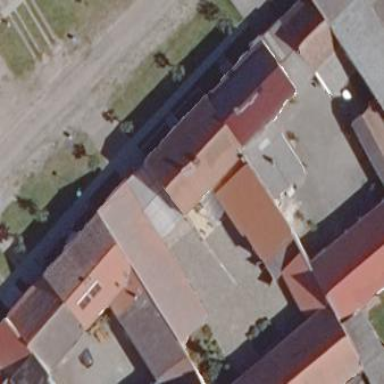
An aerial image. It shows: House with gabled roof oriented along the structure.